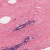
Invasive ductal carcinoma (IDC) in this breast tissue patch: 0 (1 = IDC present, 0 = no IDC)